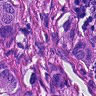
Metastatic tissue present: yes